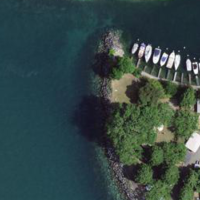
EUNIS habitat code: 14
Species observed at this site:
Matricaria discoidea